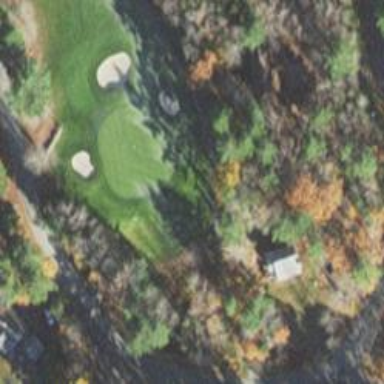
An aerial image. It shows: Golf hole.